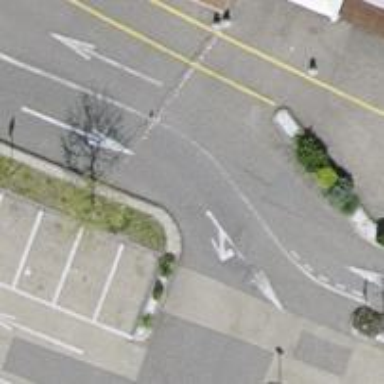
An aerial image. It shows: Parking aisle road with sidewalk alongside.